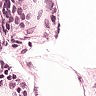
Metastatic tissue present: no